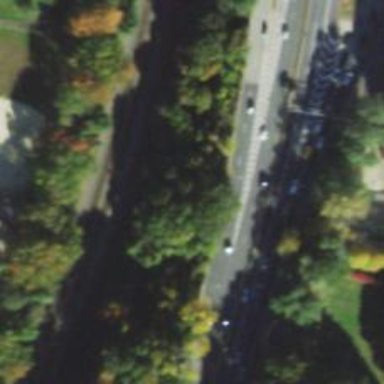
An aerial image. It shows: Road marking featuring gore chevron.